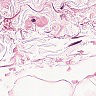
Metastatic tissue present: no